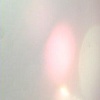
Label: sunburn